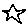
Label: star